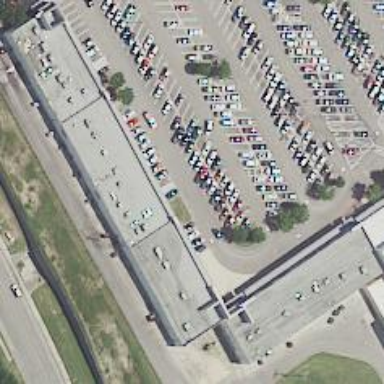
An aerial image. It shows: Strip mall building.